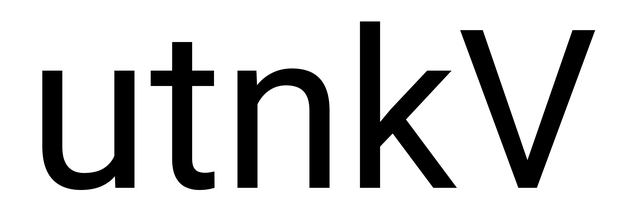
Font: Roboto_Regular